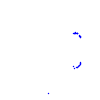
Particle: proton